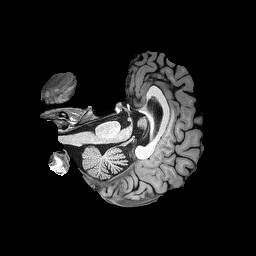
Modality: T1w
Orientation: axial
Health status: healthy